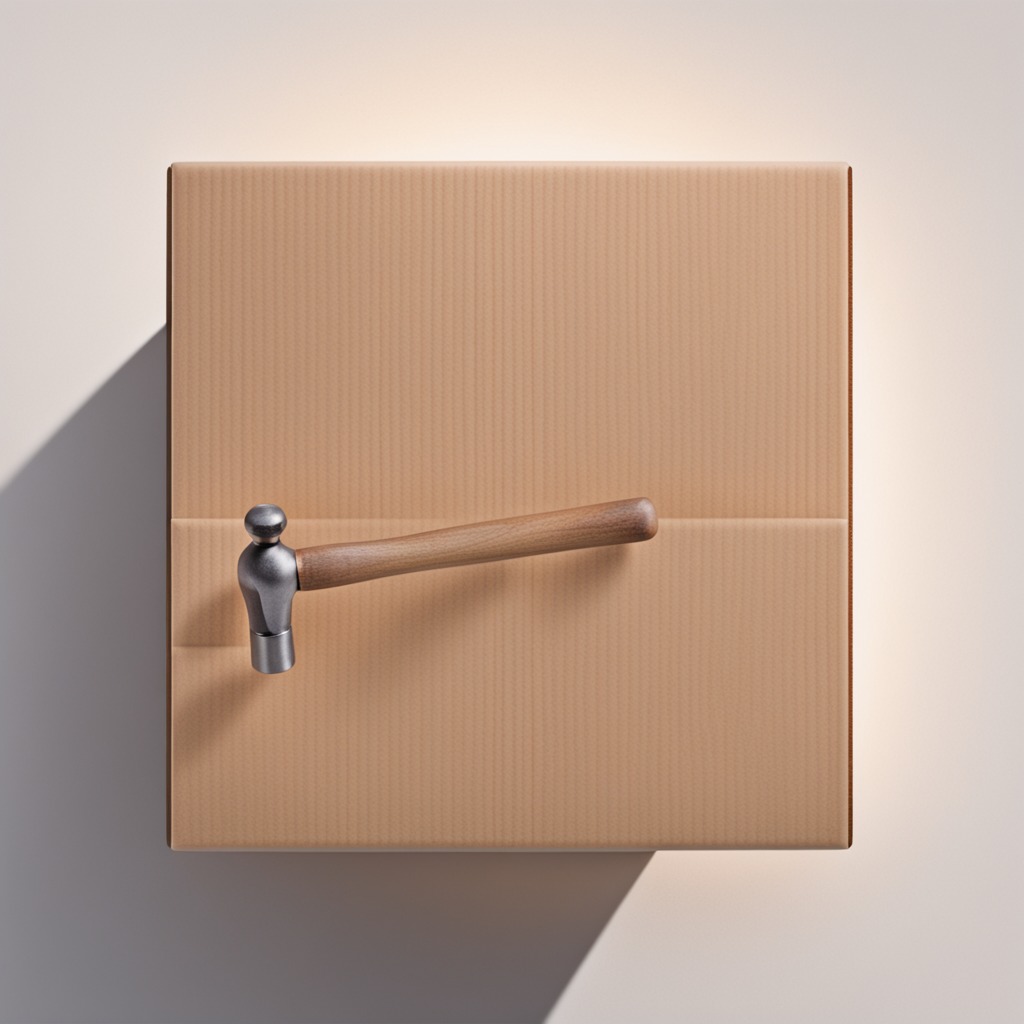
A hammer lies on the cardboard box surface in an outdoor workshop during daytime bright natural light soft shadows slightly creased but